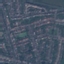
Land use / land cover: Residential